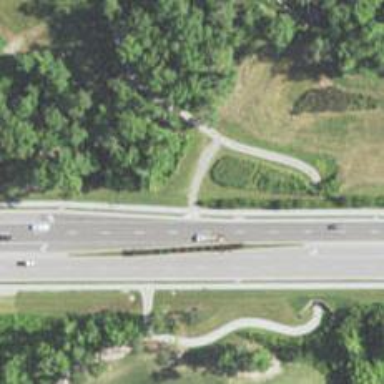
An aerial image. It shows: Path designated for golf carts.